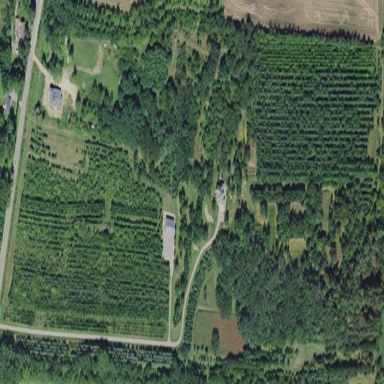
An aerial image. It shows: Plant nursery specializing in growing Christmas trees.